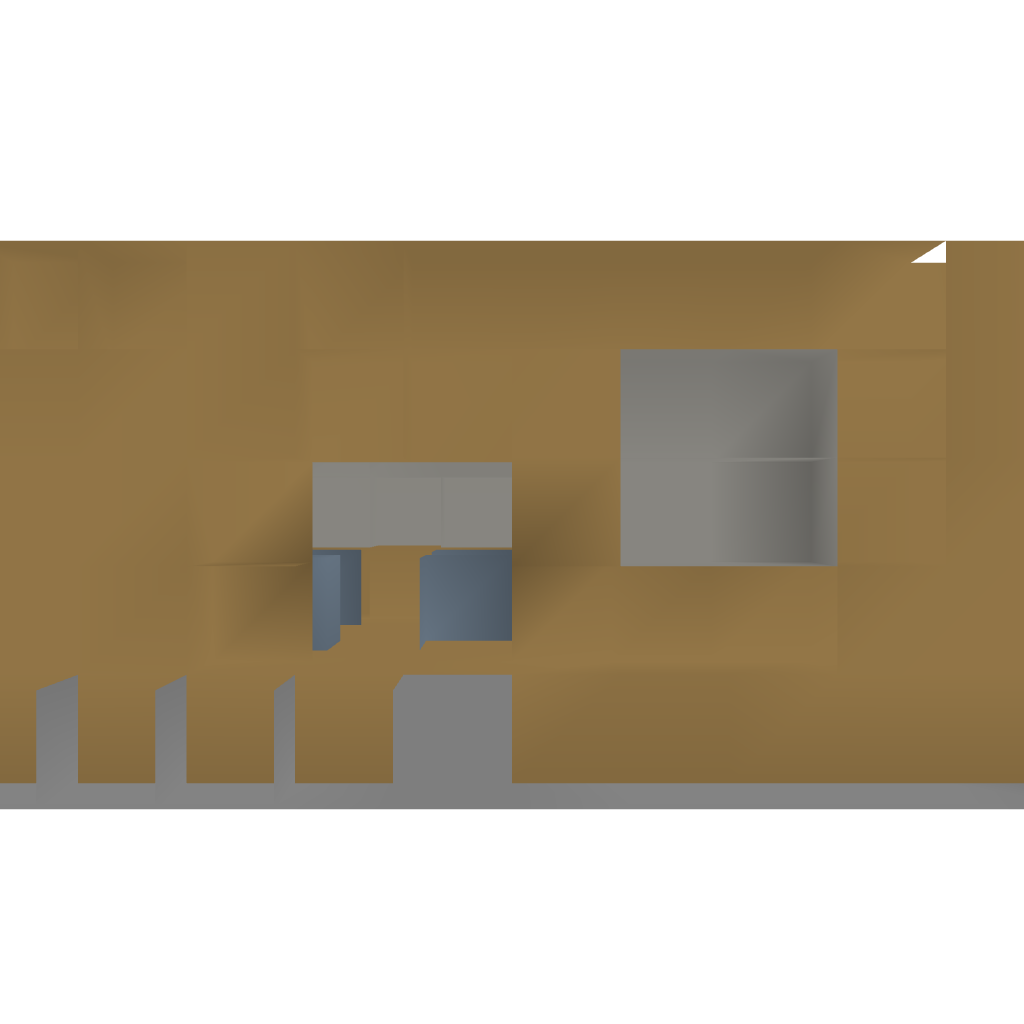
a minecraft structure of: Schoolhouse